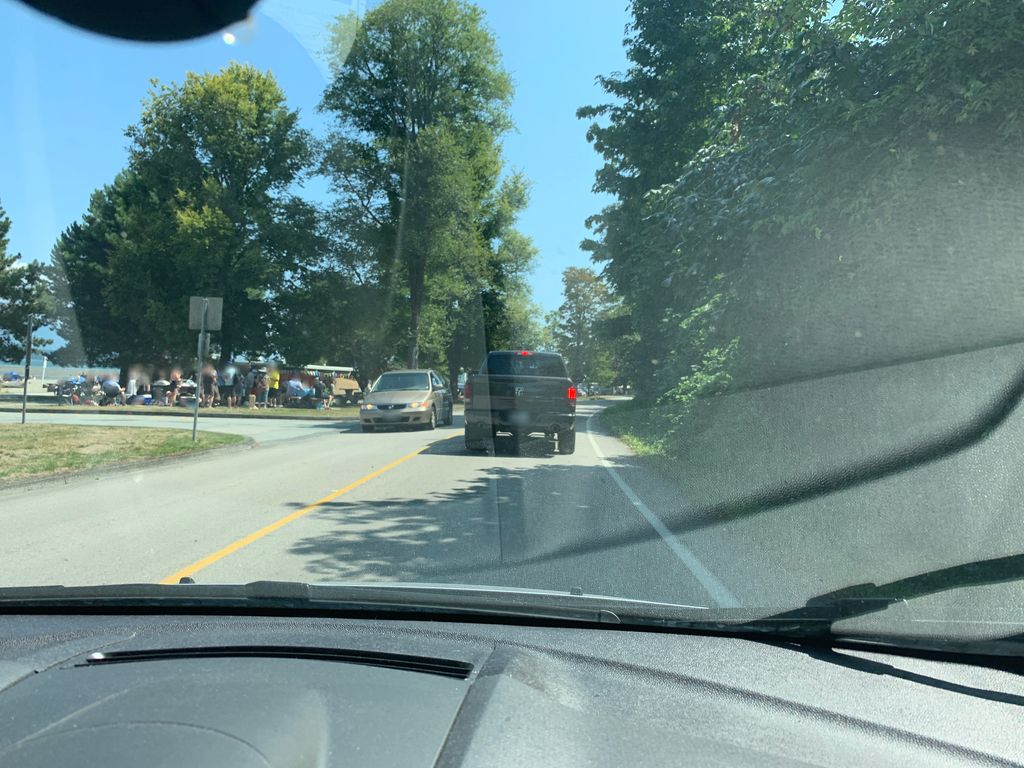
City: vancouver